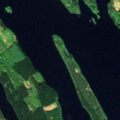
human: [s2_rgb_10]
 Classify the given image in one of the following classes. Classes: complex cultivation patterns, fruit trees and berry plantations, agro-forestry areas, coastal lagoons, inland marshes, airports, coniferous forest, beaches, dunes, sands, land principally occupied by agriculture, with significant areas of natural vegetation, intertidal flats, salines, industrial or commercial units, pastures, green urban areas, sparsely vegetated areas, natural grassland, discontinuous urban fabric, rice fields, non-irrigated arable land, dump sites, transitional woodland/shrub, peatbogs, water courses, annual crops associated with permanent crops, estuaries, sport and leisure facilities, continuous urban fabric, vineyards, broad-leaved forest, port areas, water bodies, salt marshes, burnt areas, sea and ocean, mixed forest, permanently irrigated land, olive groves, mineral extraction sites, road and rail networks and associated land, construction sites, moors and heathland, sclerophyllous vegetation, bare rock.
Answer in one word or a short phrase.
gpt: coniferous forest, mixed forest, water bodies